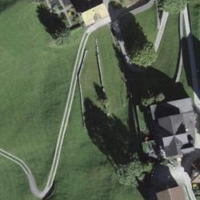
EUNIS habitat code: 23
Species observed at this site:
Asplenium trichomanes
Asplenium ruta-muraria
Geum rivale
Cardamine hirsuta
Arum maculatum
Fragaria vesca
Aegopodium podagraria